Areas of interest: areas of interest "Library"
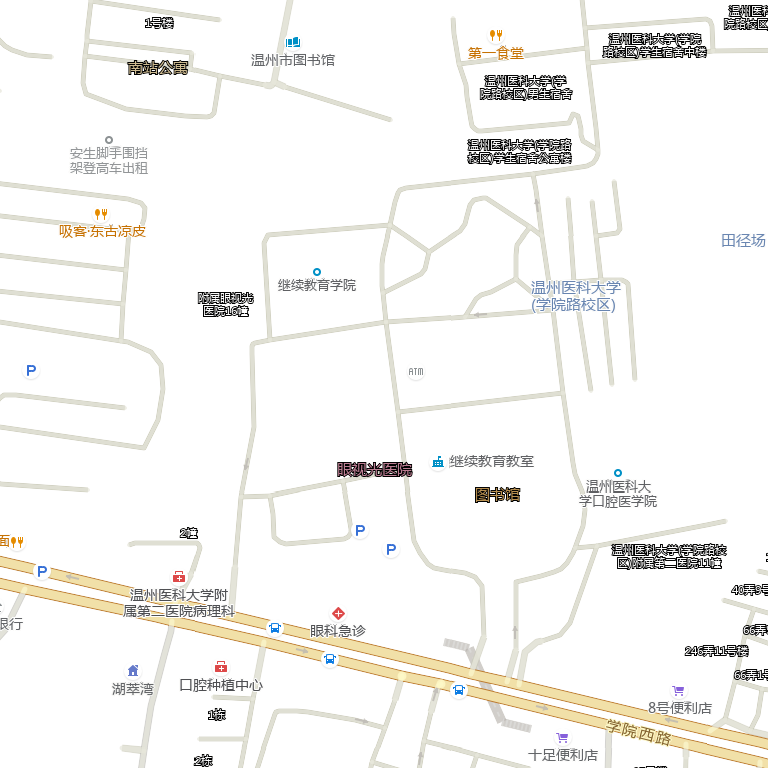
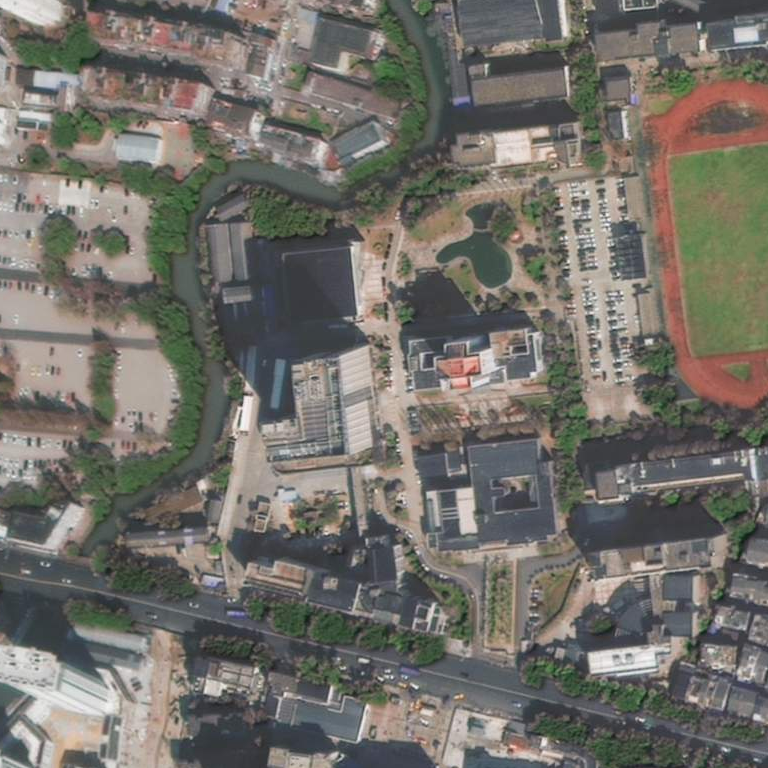